Question: I finished working on a Mac application. This application has been coded in Xcode. It used multiple images and fonts that formed the GUI. When I was adding these images, I had to put them in the directory of the debug file to be loaded (just placing them in the sidebar didn't work). Now, when I exported the application to my desktop, the app didn't load any images or fonts. I even tried adding the images to the same directory, but still none were loaded. Do you know what might be the issue? Perhaps, where should I place the files?
When the application is compiled within Xcode, everything works well, all the images are loaded. When I open the app in the debug directory, no images are loaded. And, if exported, still no images are loaded.
I don't know whether this is the issue with archiving, but I noticed that my SFML frameworks are displayed in red in Xcode. I don't know why as the framework directory is set correct, however the frameworks do load during build.

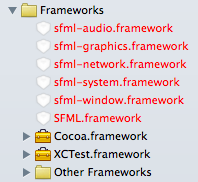
Answer: The problem is that you need to get the xcode 5 templates from the website and then put those into the developer folder in your lib.